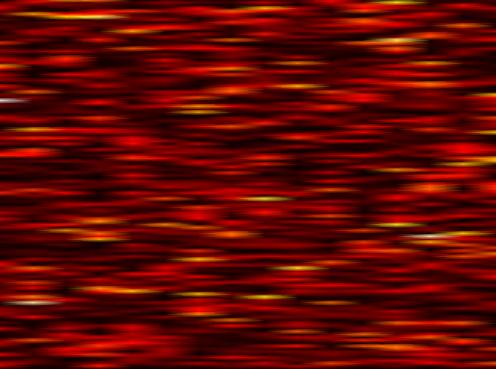
Label: FBMC